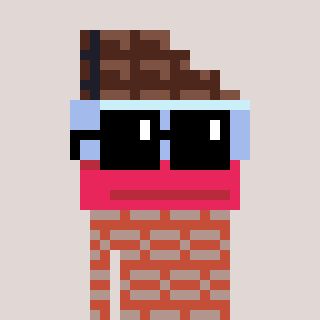
a pixel art character with square black sunglasses, a chocolate-shaped head and a rust-colored body on a warm background